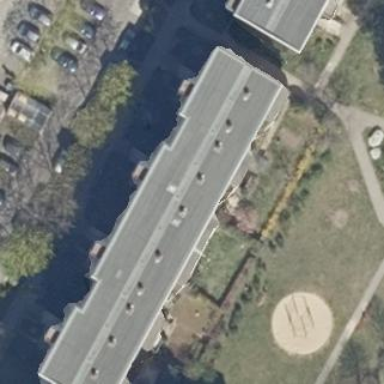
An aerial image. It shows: Flat-roofed apartment building.